Question: My development team are having a problem having snippets of text shown for search results in windows 7 for our own custom files (note we are NOT talking about the preview pane that uses the IPreviewHandler interface). An example of what I mean for .txt files is shown below:

The text snippet shown here with the highlighted result is not shown for our own files, only the name of the file is.
We have implemented an IFilter for our files and this is indexing the file contents correctly (searching returns the correct results). It just wont show the snippet and highlight the search term.
We suspected it might be something to do with the cwcStartSource, and cwcLenSource values for the STAT_CHUNK in IFilter, but setting these to different values has so far yielded nothing.
Has anyone else had a similar experience or have any thoughts?
Thanks in advance.
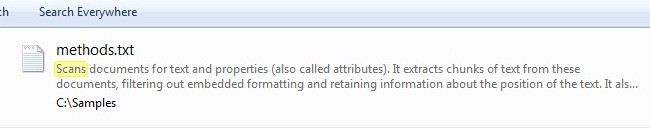
Answer: You need to generate a Preview Handler for your file type.
> It can also render enhanced previews of items in a Preview Pane without launching the default application, if the application has registered a Preview Handler. This can provide functionality such as file type-specific navigation (such a browsing a presentation using next/previous controls, or seeking inside a media file).[29] Preview handlers can also allow certain kind of selections (such as highlighting a text snippet) to be performed from the preview pane itself.
<URL>
There's a bunch of code examples floating around for PDFs and such.
Take a peek here: <URL>
:
To clarify, the search results pane in Windows 7 is a preview handler host. It has two main pieces: the Content View and the Preview Pane.
> Windows Explorer also includes a view mode called the Content view, which is the default view when viewing search results. The Content view shows the name, location, some of the metadata tags associated with the file, a thumbnail image of the file, and a snippet of the file. This view mode also uses hit highlighting to show where the query term appears in the files, which makes it easy to understand why that file was returned in the search results list.
<URL>
You need a Preview Handler for any custom file types if you want enhanced functionality like viewing the file contents for your custom file type.
> In Windows Vista and later, Windows Search is integrated into all Windows Explorer windows for instant access to search....Preview handlers and thumbnail handlers enable users to preview documents in Windows Explorer without having to open the application that created them.
<URL>
To verify that you have implemented your custom file type correctly, you can try the <URL> from the Windows 7 SDK, which will test the following things assosicated with your custom file:
- - - - - - - -
> you can take advantage of the Content
view by using either of two different
approaches. You can use an existing
set of properties and layout pattern,
or you can create your own
combination. These two approaches are
described in detail: - <URL>
For a general overview on the Content View, see this article:
<URL>